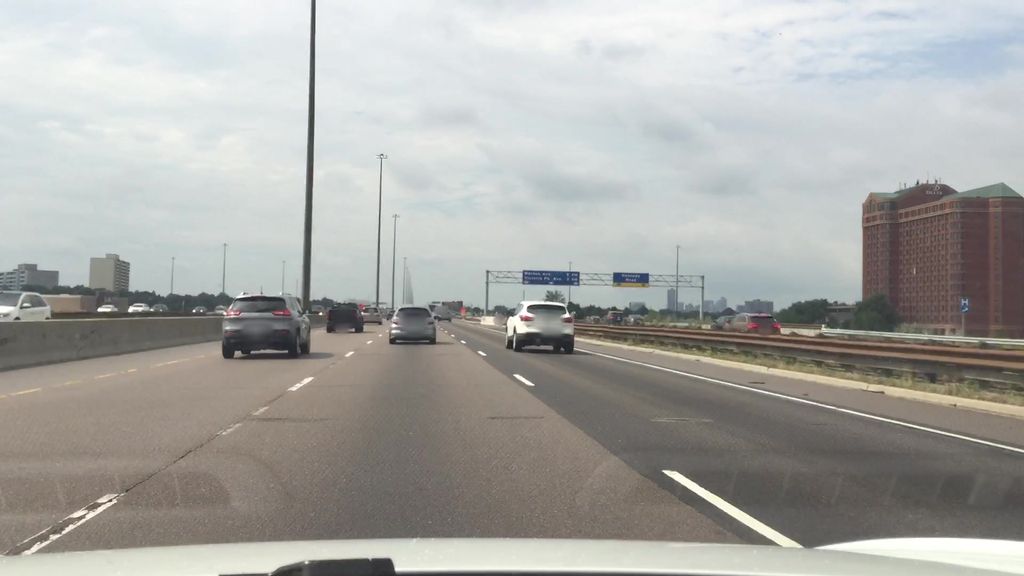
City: toronto